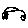
Label: car